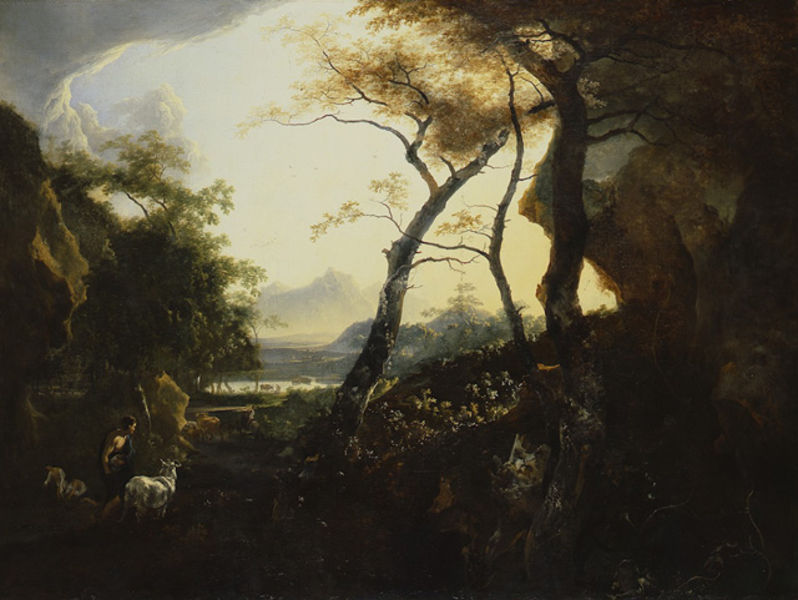
Titel: Waldlandschaft mit Hirten
Künstler: Adam Pynacker
Standort: Karlsruhe
Institution: Staatliche Kunsthalle Karlsruhe
Schlagwörter: baum, berg, blau, blätter, dunkel, felsen, gemälde, gewitter, himmel, laub, mann, meer, schatten, umhang, wasser, weiß, wolf, wolken, bäume, fluss, gelb, grün, landschaft, menschen, see, sitzen, teich, äste, abend, blume, blumen, braun, frau, grau, hell, hintergrund, holz, kleid, licht, männer, nacht, orange, schwarz, vordergrund, ausblick, blick, gras, hund, rot, tier, tiere, tuch, weg, wiese, wolke, malerei, arm, mensch, stein, steine, bild, holland, öl, ast, bach, baumstamm, birke, birken, dämmerung, ebene, ferne, horizont, häuser, hügel, morgen, natur, sonnenaufgang, stamm, vieh, vögel, weide, weite, wind, zweige, büsche, gebüsch, gewässer, pfad, sonne, sträucher, land, dunkelheit, gewand, gold, stoff, pflanzen, höhle, schulter, tal, wald, kinder, pferd, pferde, weiher, helldunkel, hellblau, aussicht, orang, sommer, ruhe, düster, stab, abhang, berge, farben, fels, gebirge, sonnenlicht, dorf, dunst, nebel, sonnenuntergang, herde, kuh, landschaftsmalerei, rind, massiv, schlucht, herbst, weis, idylle, romantik, ölgemälde, sturm, stämme, wetter, woken, junge, zeigen, still, blumenwiese, bauer, gestalt, leuchten, panorama, paradies, schaf, düsternis, bla, wurzel, alpen, wolkenzug, lichtung, nakt, abendhimmel, tanne, mythologie, hirsch, rehe, malerisch, romantisch, lanschaft, toga, lichtspiel, dickicht, dramatik, grotte, landscahft, fernblick, arkadien, gegenlicht, sammler, bock, schafe, ochsen, stier, hirte, hirten, hüten, schäfer, biblisch, phantasie, ziege, stumpf, bau, baumstumpf, wasserstelle, kalb, klassizistisch, ziegen, ziegenhirte, strächer, pastoral, bukolisch, morgens, tiefenraum, lorrain, bläter, hirt, schattten, riese, bäumen, claude lorrain, baum7, stimmungsvoll, halbnakt, hintergründ, kaspar david friedrich, leinand, älste, see#, schäfe, wieiss, wibaum, baumstup, bergfwald, herbstdunkel, paradier, hirrte, düste, seeh, sträuher